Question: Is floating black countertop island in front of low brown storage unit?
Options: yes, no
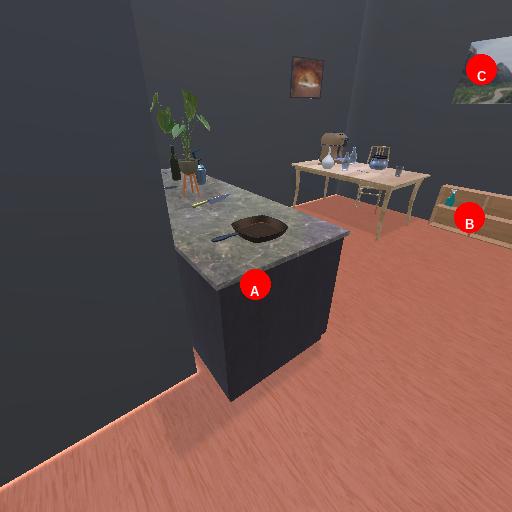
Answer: yes